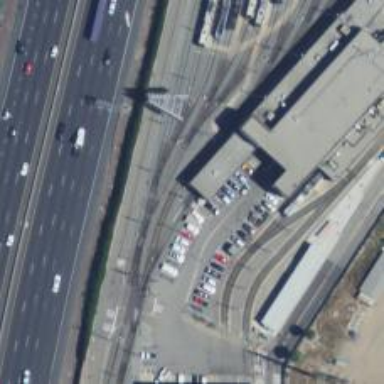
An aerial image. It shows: Light rail yard with electrified contact lines.